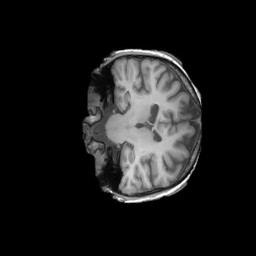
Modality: T1w
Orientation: coronal
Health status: ill
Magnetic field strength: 3 T